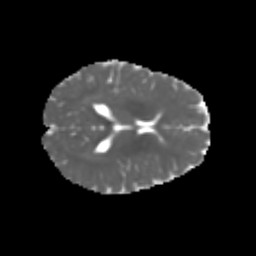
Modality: MD
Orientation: axial
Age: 7
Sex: male
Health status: healthy